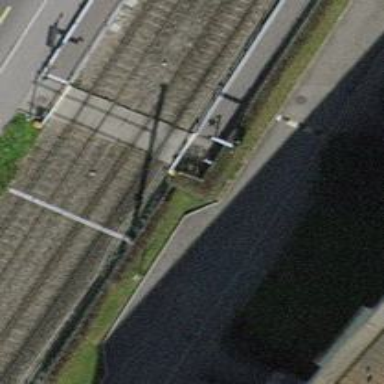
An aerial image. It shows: Railway crossing with full barriers and lights.